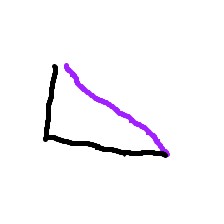
Shape: triangle